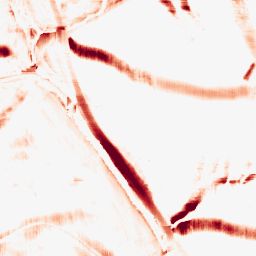
Category: morphological
Decomposition family: morphological_rect
Decomposition parameters: operation: opening
width: 20
height: 20
Upsampling method: quadratic
Upsampling parameters: scale: 8
Upsampling scale: 8